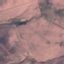
Land use / land cover: HerbaceousVegetation